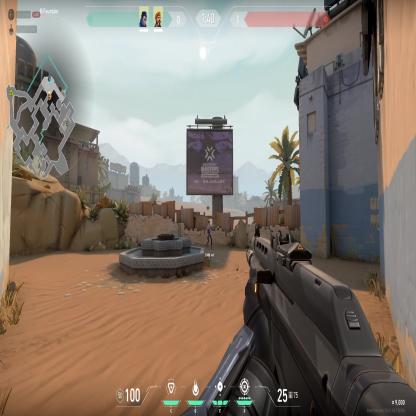
Label: teammate